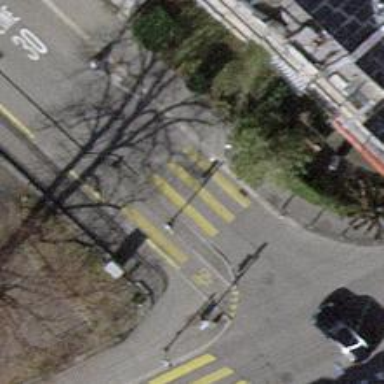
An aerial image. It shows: Zebra crossing with traffic signals.